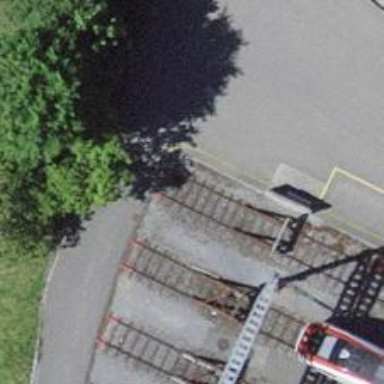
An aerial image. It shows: Single-track electrified railway yard with contact line electrification.